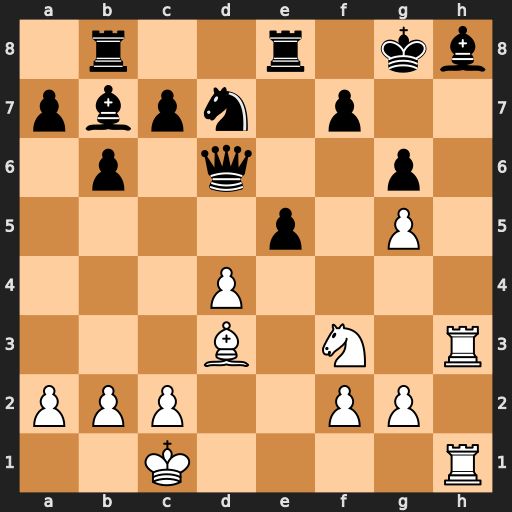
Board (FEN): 1r2r1kb/pbpn1p2/1p1q2p1/4p1P1/3P4/3B1N1R/PPP2PP1/2K4R
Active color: w
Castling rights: -
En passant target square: -
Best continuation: Rxh8+ Kg7 R1h7#